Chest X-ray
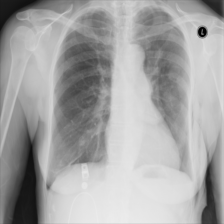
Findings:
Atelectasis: positive
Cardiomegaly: negative
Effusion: negative
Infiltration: negative
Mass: positive
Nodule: negative
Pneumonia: negative
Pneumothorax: positive
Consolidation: negative
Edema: negative
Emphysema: positive
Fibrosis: positive
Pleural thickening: negative
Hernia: negative